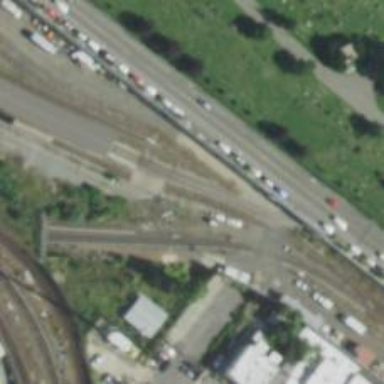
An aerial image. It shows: Yard area used for services next to electrified rail track with overhead electrification.